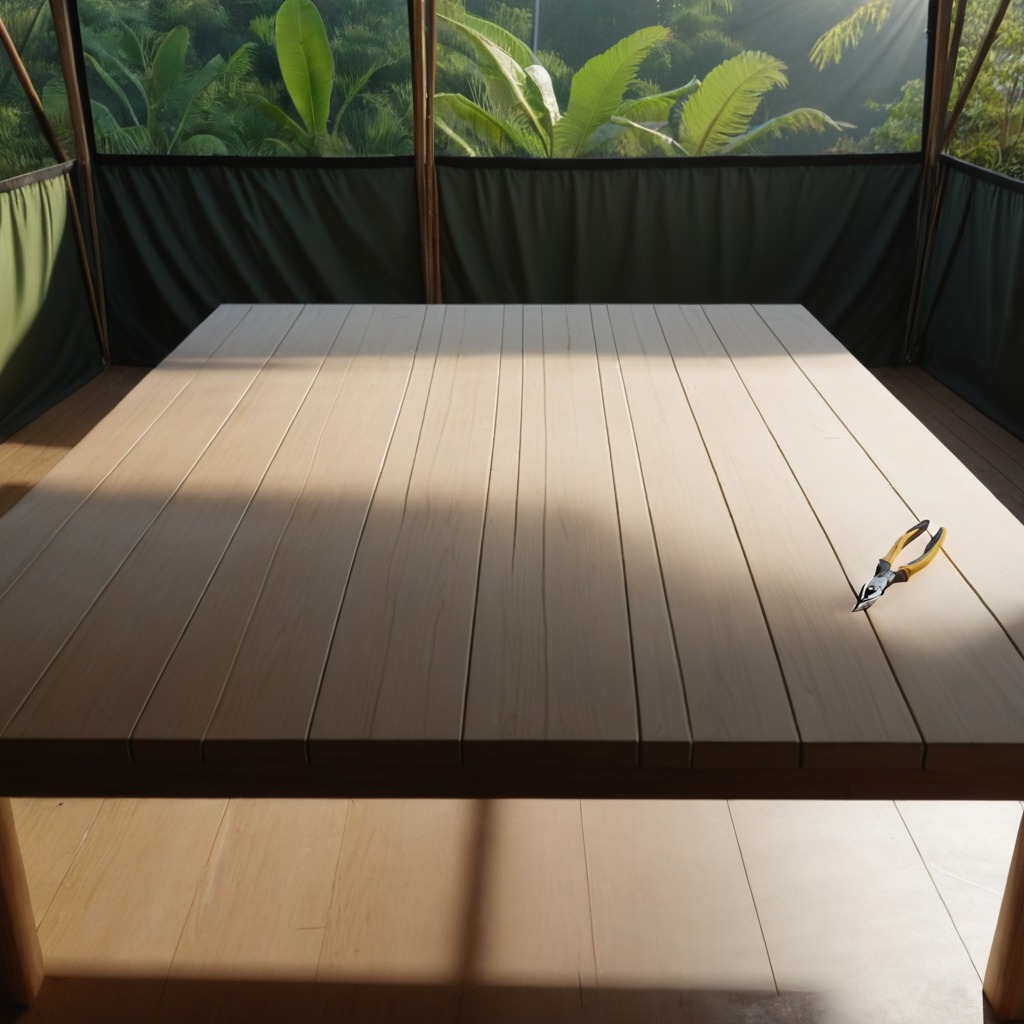
A plier is lying on the wooden table.